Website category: university
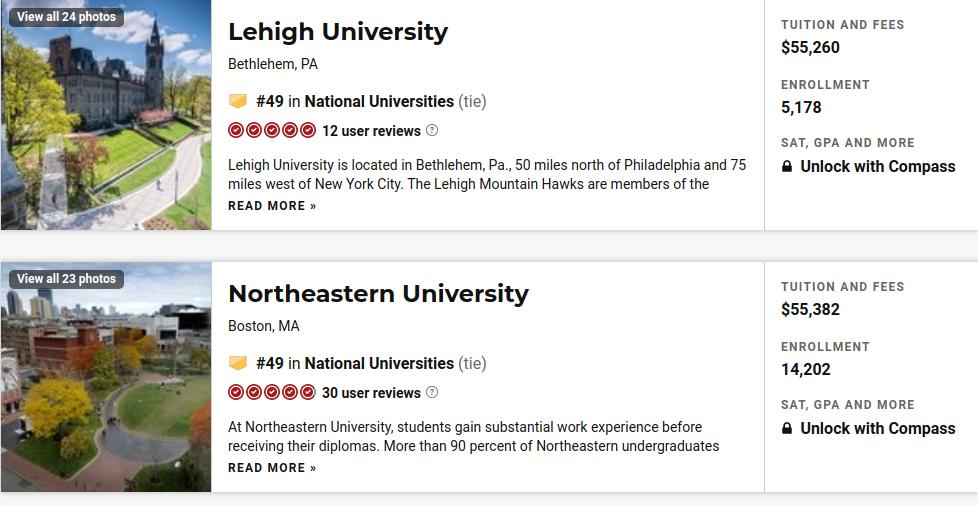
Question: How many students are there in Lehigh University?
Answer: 5,178

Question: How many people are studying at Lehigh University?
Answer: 5,178

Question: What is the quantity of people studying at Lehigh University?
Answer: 5,178

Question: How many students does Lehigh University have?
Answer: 5,178

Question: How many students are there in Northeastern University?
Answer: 14,202

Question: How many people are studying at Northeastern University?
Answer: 14,202

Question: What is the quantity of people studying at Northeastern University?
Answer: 14,202

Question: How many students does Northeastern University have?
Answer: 14,202

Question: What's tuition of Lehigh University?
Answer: $55,260

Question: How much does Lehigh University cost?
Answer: $55,260

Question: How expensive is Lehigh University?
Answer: $55,260

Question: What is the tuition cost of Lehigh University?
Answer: $55,260

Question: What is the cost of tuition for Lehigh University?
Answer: $55,260

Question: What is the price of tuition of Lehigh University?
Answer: $55,260

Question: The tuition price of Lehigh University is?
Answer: $55,260

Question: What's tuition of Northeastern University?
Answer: $55,382

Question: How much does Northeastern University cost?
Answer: $55,382

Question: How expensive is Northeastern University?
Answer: $55,382

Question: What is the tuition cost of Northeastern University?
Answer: $55,382

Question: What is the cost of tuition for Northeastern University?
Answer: $55,382

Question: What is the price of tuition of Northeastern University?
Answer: $55,382

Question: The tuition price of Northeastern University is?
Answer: $55,382

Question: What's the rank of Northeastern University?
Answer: #49

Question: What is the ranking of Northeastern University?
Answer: #49

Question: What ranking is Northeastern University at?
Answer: #49

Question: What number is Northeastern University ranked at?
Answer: #49

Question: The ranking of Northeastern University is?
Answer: #49

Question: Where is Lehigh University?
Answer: Bethlehem, PA

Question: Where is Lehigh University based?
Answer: Bethlehem, PA

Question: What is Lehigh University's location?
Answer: Bethlehem, PA

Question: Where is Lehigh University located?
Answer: Bethlehem, PA

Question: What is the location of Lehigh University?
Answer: Bethlehem, PA

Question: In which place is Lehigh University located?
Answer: Bethlehem, PA

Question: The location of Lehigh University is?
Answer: Bethlehem, PA

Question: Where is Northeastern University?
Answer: Boston, MA

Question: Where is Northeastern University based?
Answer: Boston, MA

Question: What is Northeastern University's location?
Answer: Boston, MA

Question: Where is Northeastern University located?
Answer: Boston, MA

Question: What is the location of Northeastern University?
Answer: Boston, MA

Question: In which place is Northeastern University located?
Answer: Boston, MA

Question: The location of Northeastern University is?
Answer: Boston, MA

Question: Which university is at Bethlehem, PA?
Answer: Lehigh University

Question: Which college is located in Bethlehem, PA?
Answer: Lehigh University

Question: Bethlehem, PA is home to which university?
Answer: Lehigh University

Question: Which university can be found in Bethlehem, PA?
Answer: Lehigh University

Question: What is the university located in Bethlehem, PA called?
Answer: Lehigh University

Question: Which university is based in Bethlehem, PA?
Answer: Lehigh University

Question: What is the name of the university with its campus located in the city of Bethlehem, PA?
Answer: Lehigh University

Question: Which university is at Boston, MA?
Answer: Northeastern University

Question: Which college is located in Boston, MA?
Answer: Northeastern University

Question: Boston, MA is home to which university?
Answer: Northeastern University

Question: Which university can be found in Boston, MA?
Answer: Northeastern University

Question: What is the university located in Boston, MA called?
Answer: Northeastern University

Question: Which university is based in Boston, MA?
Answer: Northeastern University

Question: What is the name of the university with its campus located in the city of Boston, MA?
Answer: Northeastern University